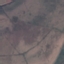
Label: HerbaceousVegetation